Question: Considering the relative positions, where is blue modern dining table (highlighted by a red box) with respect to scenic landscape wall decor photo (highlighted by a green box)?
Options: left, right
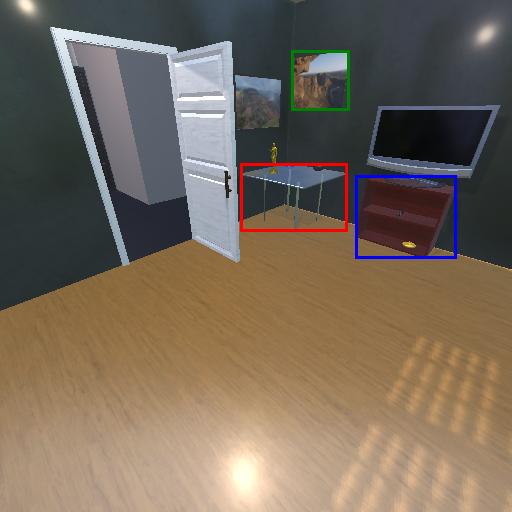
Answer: left